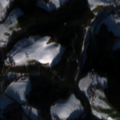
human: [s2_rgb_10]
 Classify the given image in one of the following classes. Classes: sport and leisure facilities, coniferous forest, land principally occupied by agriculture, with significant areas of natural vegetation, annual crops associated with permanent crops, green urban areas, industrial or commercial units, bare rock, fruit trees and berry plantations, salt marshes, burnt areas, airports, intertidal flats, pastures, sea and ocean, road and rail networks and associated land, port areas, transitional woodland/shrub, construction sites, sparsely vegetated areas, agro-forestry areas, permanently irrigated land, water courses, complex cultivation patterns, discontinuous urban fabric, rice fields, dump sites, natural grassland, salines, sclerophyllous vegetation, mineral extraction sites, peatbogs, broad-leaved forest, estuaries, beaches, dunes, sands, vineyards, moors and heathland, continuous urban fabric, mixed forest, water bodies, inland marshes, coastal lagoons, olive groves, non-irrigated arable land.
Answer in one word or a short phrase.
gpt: pastures, complex cultivation patterns, coniferous forest, mixed forest